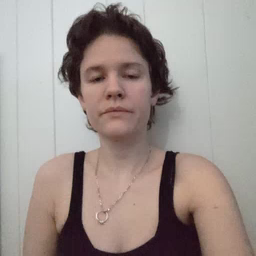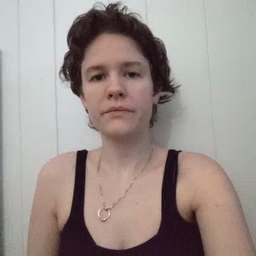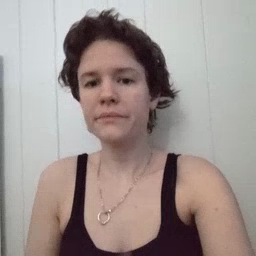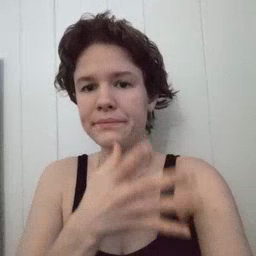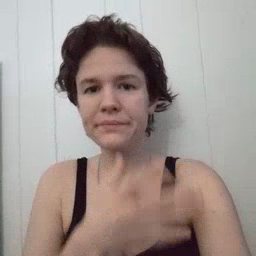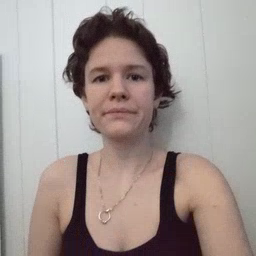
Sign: mom